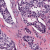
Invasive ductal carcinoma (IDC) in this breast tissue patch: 1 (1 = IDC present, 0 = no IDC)